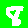
Digit: 8